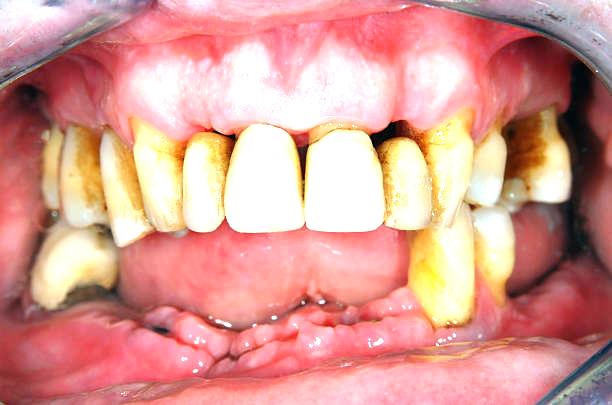
Condition: Gingivitis